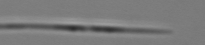
Label: Pseudo-nitzschia